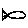
Label: fish